Question: I am trying to display a texture on a square using opengl es 1 using the ndk.
I am using this "hacks" to load a png from the apk : <URL>
This seems to work fine.
When i want to apply the texture to my quad, the texture seems to be duplicate.

After some research i think the problem is coming from my rendering code :
'''
//the order is correct even if it is not in the numeric order
GLfloat vertexBuffer[] = {
_vertices[0].x, _vertices[0].y,
_vertices[3].x, _vertices[3].y,
_vertices[1].x, _vertices[1].y,
_vertices[2].x, _vertices[2].y,
};
GLfloat texCoords[] = {
0.0, 1.0, // left-bottom
1.0, 1.0, // right-bottom
0.0, 0.0, // left-top
1.0, 0.0 // right-top
};
glBindTexture(GL_TEXTURE_2D, _texture->getTexture());
glEnableClientState(GL_VERTEX_ARRAY);
glEnableClientState(GL_TEXTURE_COORD_ARRAY);
glTexCoordPointer(2, GL_FLOAT, 0, texCoords);
glVertexPointer(2, GL_FLOAT, 0, vertexBuffer);
glDrawArrays(GL_TRIANGLE_STRIP, 0, 4);
glDisableClientState(GL_VERTEX_ARRAY);
glDisableClientState(GL_TEXTURE_COORD_ARRAY);
glBindTexture(GL_TEXTURE_2D, 0);
'''
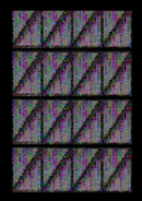
Answer: The problem was definitly is the png loading function.
I add a test to check if the image contain an alpha channel using the libpng :
'''
bool hasAlpha;
switch (info_ptr->color_type) {
case PNG_COLOR_TYPE_RGBA:
hasAlpha = true;
break;
case PNG_COLOR_TYPE_RGB:
hasAlpha = false;
break;
default:
png_destroy_read_struct(&png_ptr, &info_ptr, NULL);
zip_fclose(file);
return TEXTURE_LOAD_ERROR;
}
'''
And i changed the glTexImage2D parameters "internalformat" and "format":
'''
glTexImage2D(GL_TEXTURE_2D, 0, hasAlpha ? GL_RGBA : GL_RGB, width, height, 0, hasAlpha ? GL_RGBA : GL_RGB, GL_UNSIGNED_BYTE, (GLvoid*) image_data);
'''